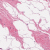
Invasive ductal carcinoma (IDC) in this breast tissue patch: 0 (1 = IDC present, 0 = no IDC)